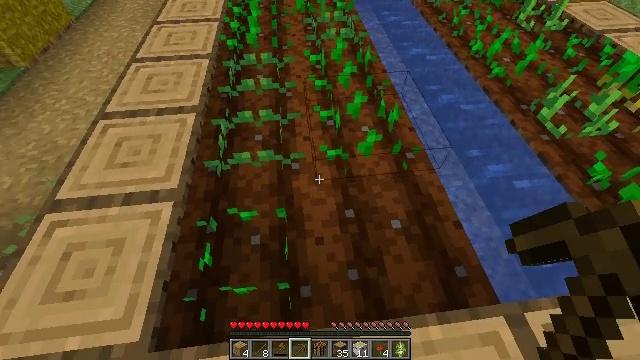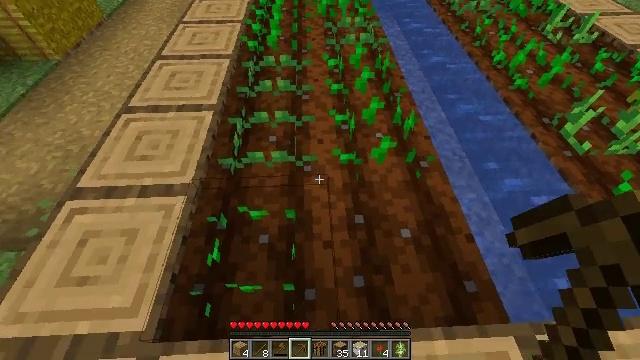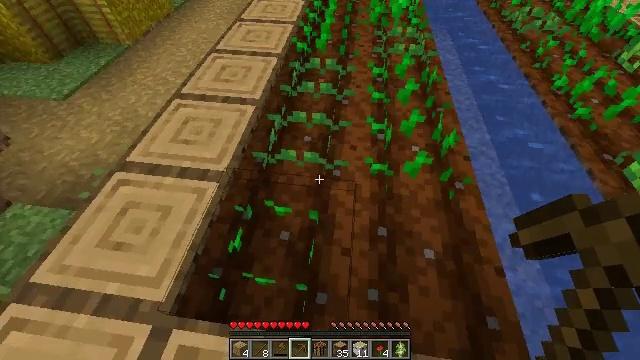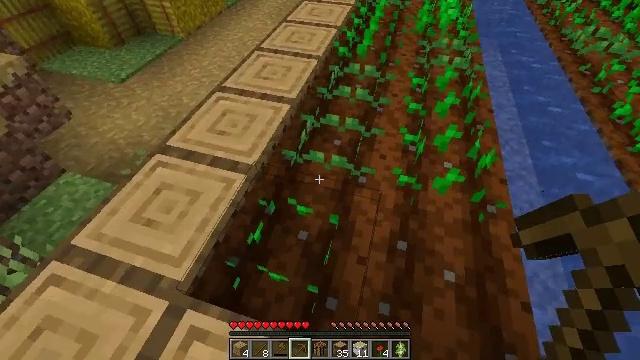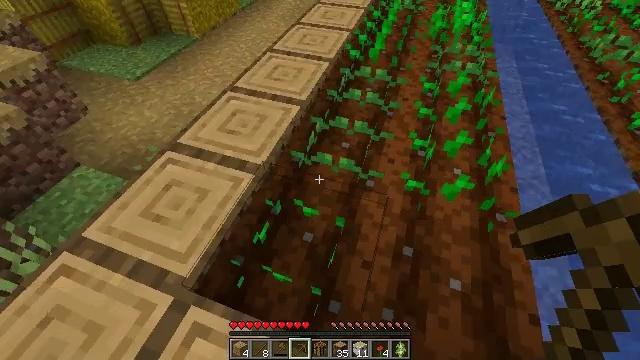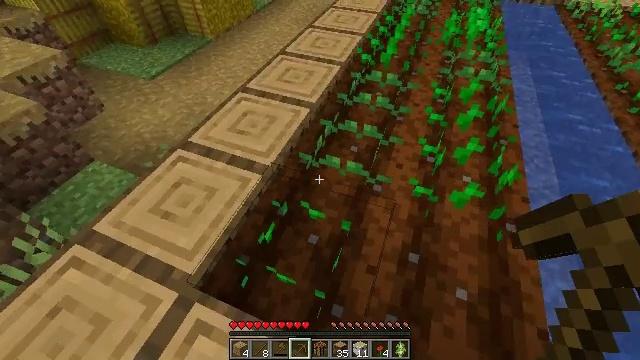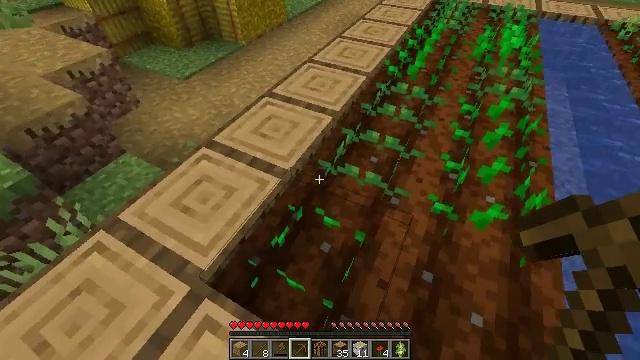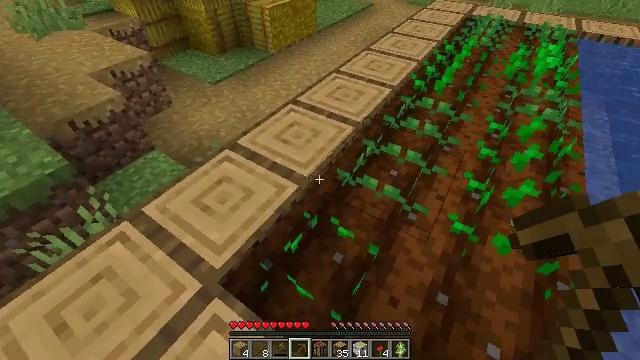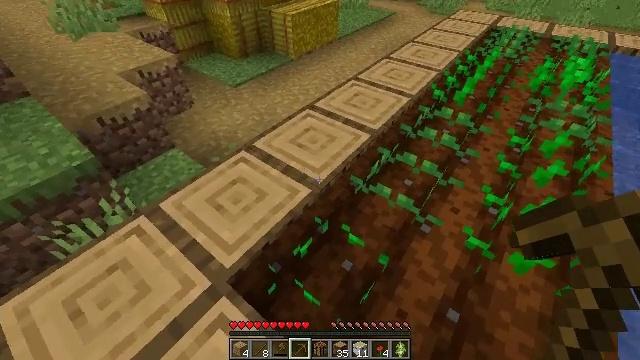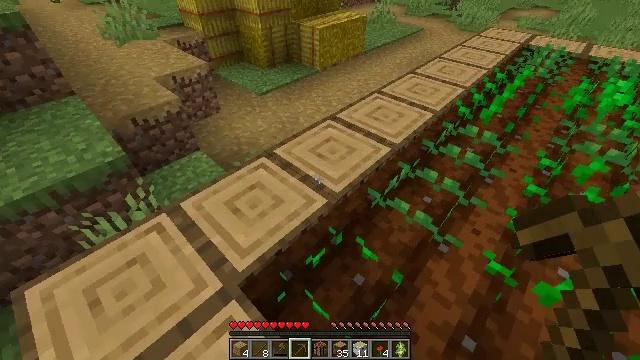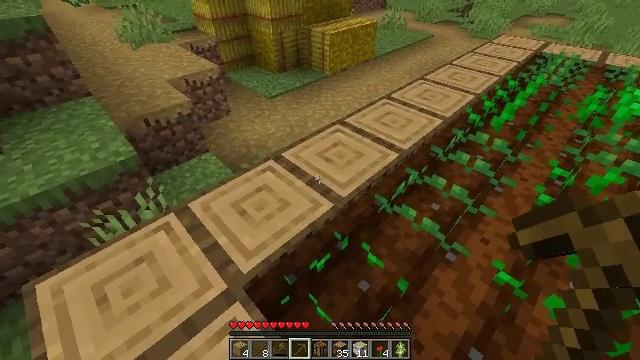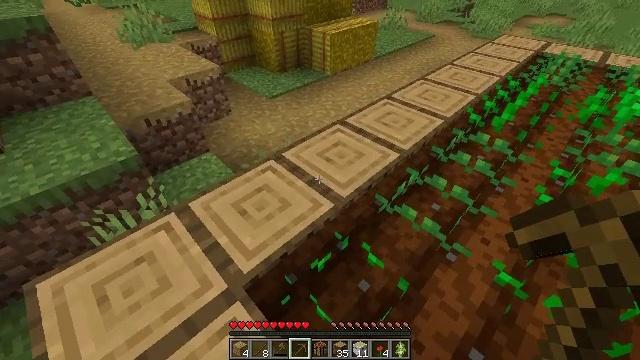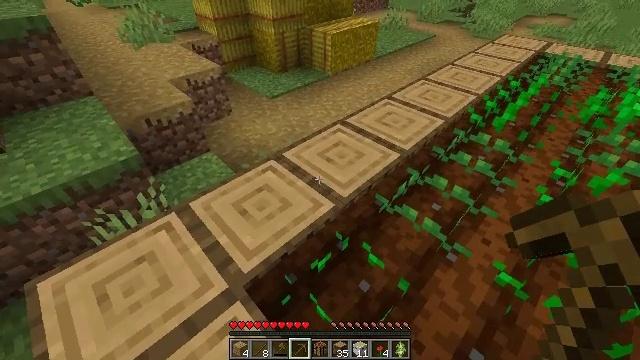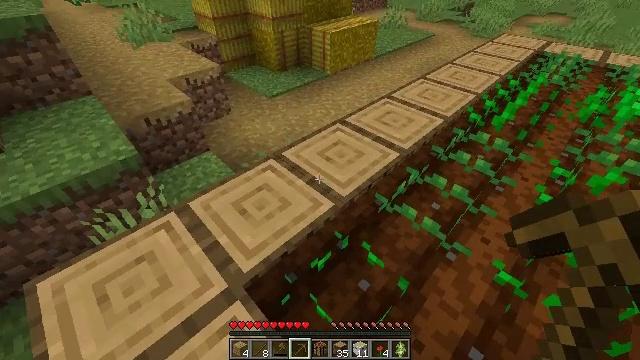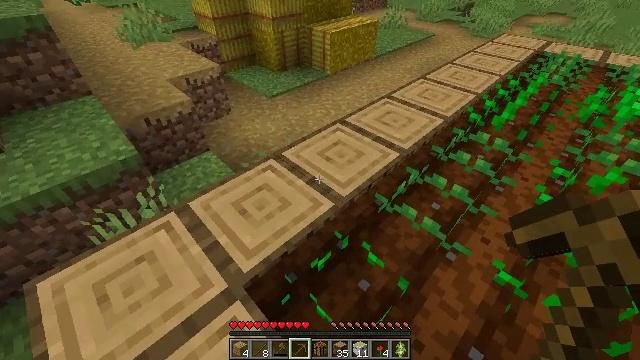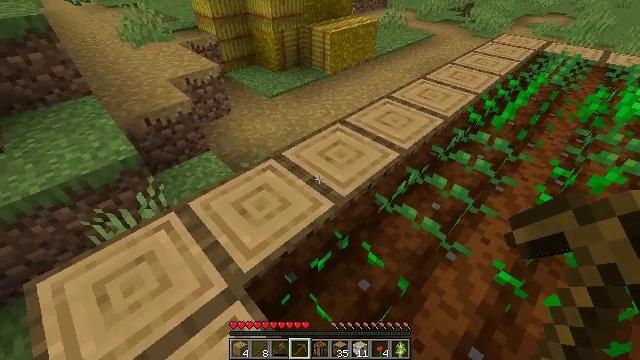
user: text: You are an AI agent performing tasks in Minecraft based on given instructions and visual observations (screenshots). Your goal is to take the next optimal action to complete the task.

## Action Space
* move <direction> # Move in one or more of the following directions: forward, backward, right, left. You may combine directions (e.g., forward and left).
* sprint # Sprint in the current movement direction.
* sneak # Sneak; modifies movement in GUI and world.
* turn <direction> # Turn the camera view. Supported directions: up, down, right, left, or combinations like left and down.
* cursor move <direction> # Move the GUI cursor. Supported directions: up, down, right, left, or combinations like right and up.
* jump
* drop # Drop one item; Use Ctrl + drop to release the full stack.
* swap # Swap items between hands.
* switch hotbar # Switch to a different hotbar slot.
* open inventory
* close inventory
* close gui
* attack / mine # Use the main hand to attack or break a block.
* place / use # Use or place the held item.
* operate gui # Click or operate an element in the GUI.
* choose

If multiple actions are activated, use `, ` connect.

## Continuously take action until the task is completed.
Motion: motion action
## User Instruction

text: Destroy the wheat to collect it.
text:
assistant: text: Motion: turn left
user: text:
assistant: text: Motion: turn left
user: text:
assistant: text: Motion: turn left
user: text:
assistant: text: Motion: turn left
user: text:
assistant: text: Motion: turn left
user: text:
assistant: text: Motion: turn left and up
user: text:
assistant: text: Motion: turn left and up
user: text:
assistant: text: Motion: turn left and up
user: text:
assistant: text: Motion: turn left and up
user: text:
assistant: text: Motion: turn left
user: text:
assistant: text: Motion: no_op
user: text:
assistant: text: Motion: no_op
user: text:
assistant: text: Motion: no_op
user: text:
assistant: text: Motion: no_op
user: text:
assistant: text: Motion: no_op
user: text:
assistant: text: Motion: no_op
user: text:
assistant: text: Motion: no_op
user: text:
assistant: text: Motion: no_op
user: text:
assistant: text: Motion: no_op
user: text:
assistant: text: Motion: move forward
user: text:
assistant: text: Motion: move forward, turn left
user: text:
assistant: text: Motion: move forward, turn left and up
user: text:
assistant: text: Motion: move forward, turn left
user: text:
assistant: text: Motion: move forward
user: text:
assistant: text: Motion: move forward
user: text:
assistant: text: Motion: move forward, turn right
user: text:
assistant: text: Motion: move forward, turn right and down
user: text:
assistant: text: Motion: move forward, turn right and down
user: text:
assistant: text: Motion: turn right and down
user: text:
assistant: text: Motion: turn right